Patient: sex M, age 60
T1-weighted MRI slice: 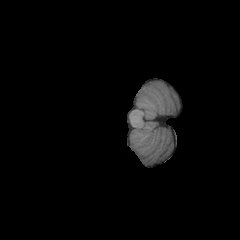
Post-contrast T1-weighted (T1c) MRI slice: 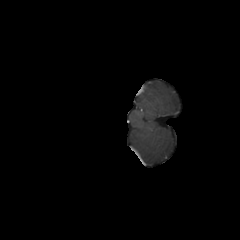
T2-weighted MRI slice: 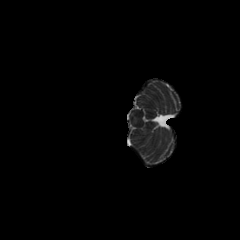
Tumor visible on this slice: no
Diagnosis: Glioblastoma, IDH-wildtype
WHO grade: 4